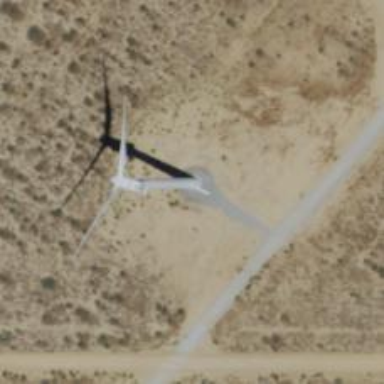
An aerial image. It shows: Wind generator powered by Vestas horizontal axis wind turbine.